Question: I am looking to implement a UI similar to the following:

I have created a drawable which i use as the background in my list item XML file. Here however, i believe they are using a 'GridView'. How can I extrapolate what I did with 'ListView' to achieve the same with 'GridView'?
Here is my getView() of the gridview adapter.
'''
public View getView(int position, View convertView, ViewGroup parent) {
// TODO Auto-generated method stub
ImageView iv;
if (convertView == null) { // if it's not recycled, initialize some attributes
iv = new ImageView(ctx);
iv.setLayoutParams(new GridView.LayoutParams(350,350));
iv.setScaleType(ImageView.ScaleType.CENTER_CROP);
iv.setPadding(8, 8, 8, 8);
} else {
iv = (ImageView) convertView;
}
iv.setImageResource(pics[position]);
return iv;
}
'''
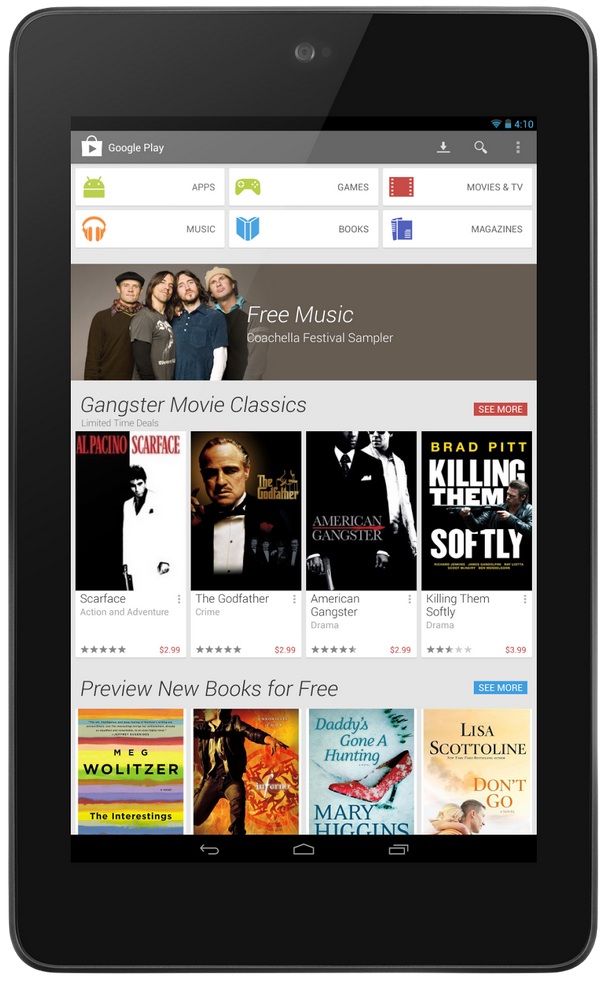
Answer: 'ListView' and 'GridView' are basically the same behind the scenes. They both inherit from 'AbsListView' and so both have a 'getView' method.
Have a look at this tutorial on how to implement 'GridView': <URL>
Inside the 'getView' method you would inflate your item like this:
'''
public View getView(int position, View convertView, ViewGroup parent) {
LayoutInflater inflater = (LayoutInflater) context.getSystemService(Context.LAYOUT_INFLATER_SERVICE);
View inflatedView;
if (convertView == null) {
inflatedView = new View(context);
inflatedView = inflater.inflate(R.layout.mylistitem, null);
} else {
inflatedView = (View) convertView;
}
return inflatedView;
}
'''
This is different from how you do it in a 'ListView'.